Question: i have a dataformwebpart and i used following code for xslt filtering on it.
'''
[contains(translate(@Title,'ABCCDEFGGHIIJKLMNOOPQRSTUUVWXYZ','abccdefgghiijklmnoopqrstuuvwxyz'),translate($userName,'ABCCDEFGGHIIJKLMNOOPQRSTUUVWXYZ','abccdefgghiijklmnoopqrstuuvwxyz'))or(string-length($userName)=0)]
'''
so far everything is good. i sent a querystring named as userName to the page, and dataformwebpart filters the users.
by the way dataform web part has a paging limited with 30 items.
the 31. item (personel 42)
when i search as 42; no result. but when i click the second page button. it shows what i want.
(in picture
so what should i do for getting result in first page.
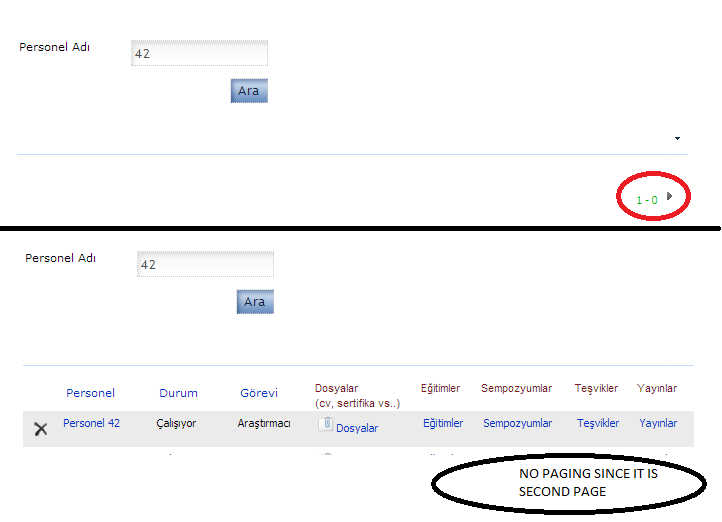
Answer: Working on it for days the solution i found is
xslt filtering works after paging mechanism works. thats why in second page i found what i want.
i cancelled the paging options of the dataformwebpart. then i wrote my paging by using jquery,